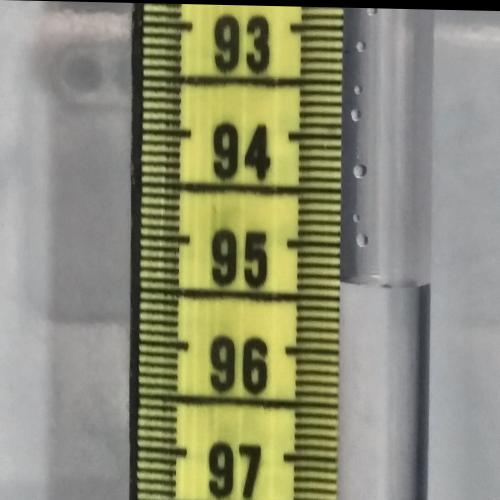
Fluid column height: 95.3 cm